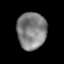
Tissue: lung
Cell type: Epithelial cells
Senescence score: 0.6416
Nuclear area (px): 1060
Mean DAPI intensity: 128.525